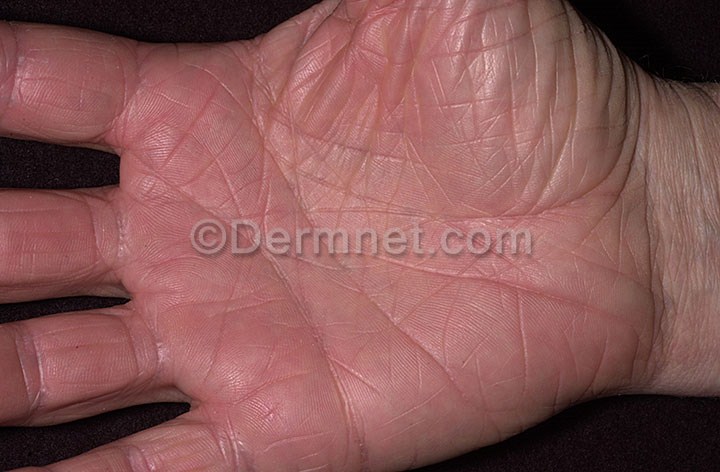
Disease: Atopic Dermatitis Photos